Field crop: maize
Growth stage: 2
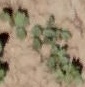
Species: convolvulus